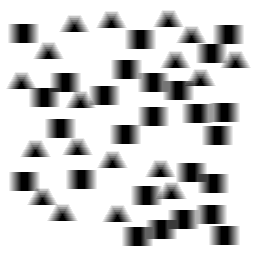
Squares: 26
Triangles: 18
Stars: 0
Total shapes: 44